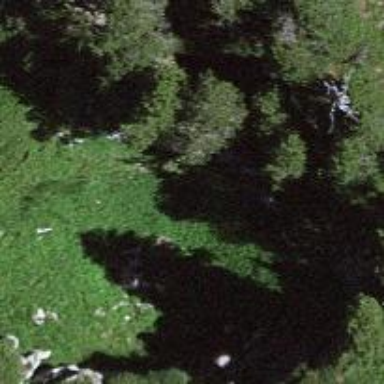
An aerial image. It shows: Patch of scrub vegetation.